Brain MRI, t1w sequence, axial 2D slice.
Patient: age 34, sex F, weight 95 kg, height 1.95 m
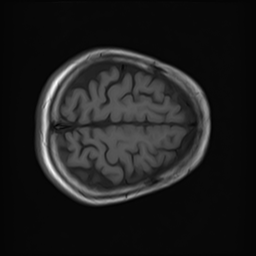